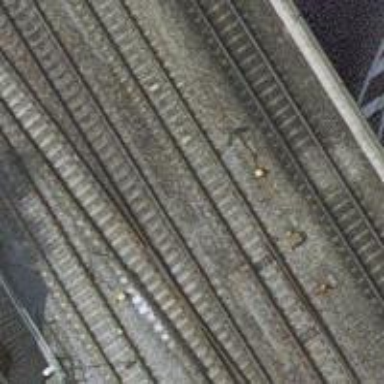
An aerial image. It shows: Railway switch.